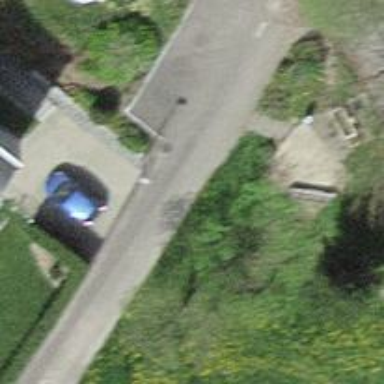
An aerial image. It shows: Road with steps.